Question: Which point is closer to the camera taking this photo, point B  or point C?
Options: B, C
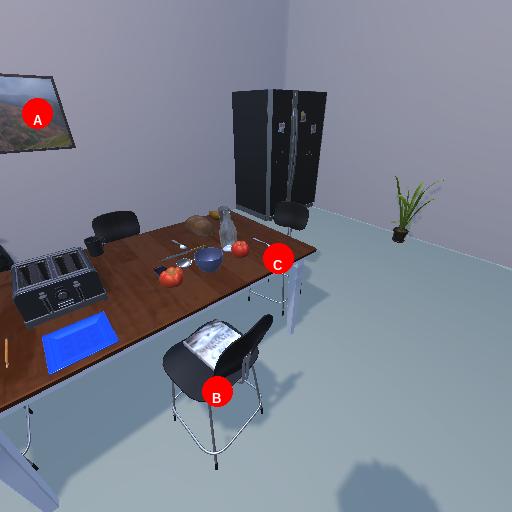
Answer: B